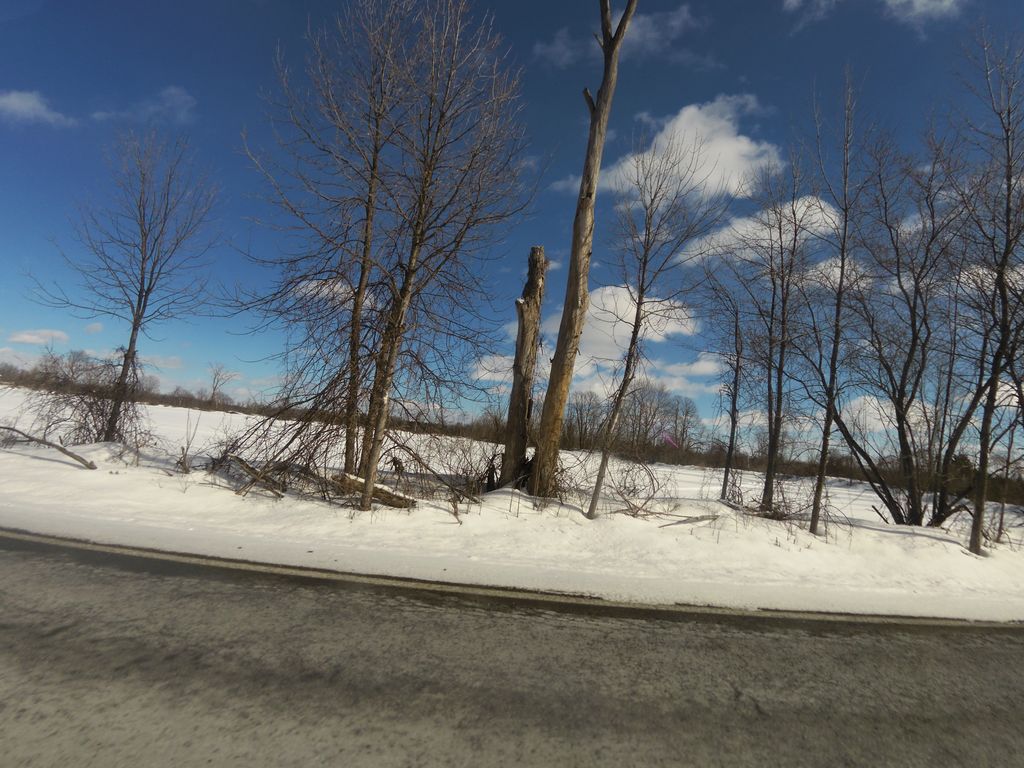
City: ottawa-gatineau